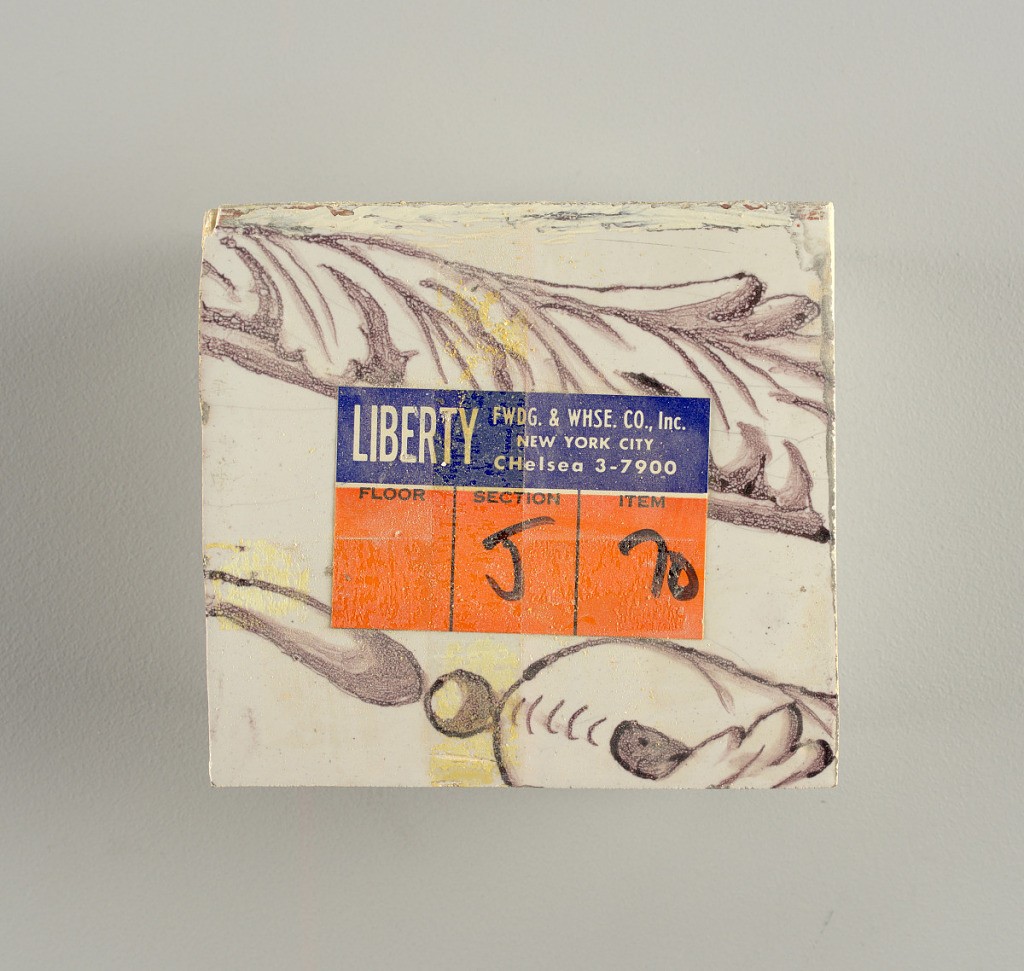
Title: Wall facing
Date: ca. 1725
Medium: tin-glazed earthenware, underglaze
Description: Two vertical rectangles, twenty-three tiles high.  A) Nine tiles wide at top; seven tiles wide at bottom.  B) Ten and one-half tiles wide.

Arabesque design of foliage.  A) with centered figure of Justice under a canopy.  B) with centered urn.